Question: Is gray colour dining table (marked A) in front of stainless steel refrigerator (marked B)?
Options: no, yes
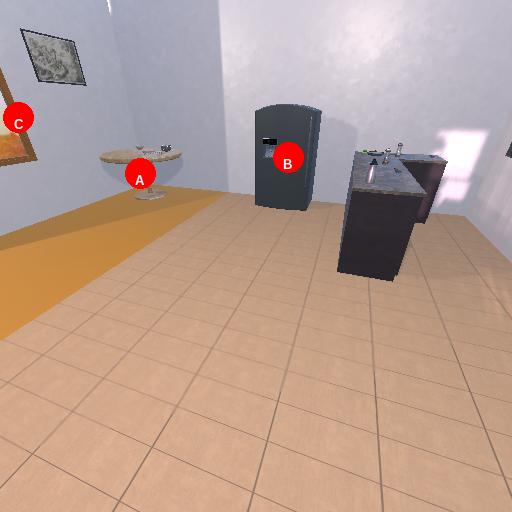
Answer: no